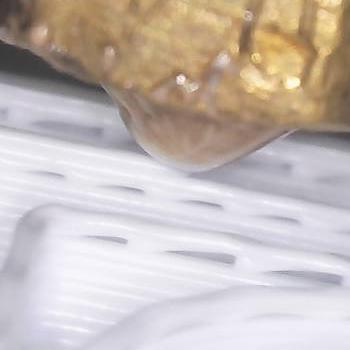
Flow rate: 79%